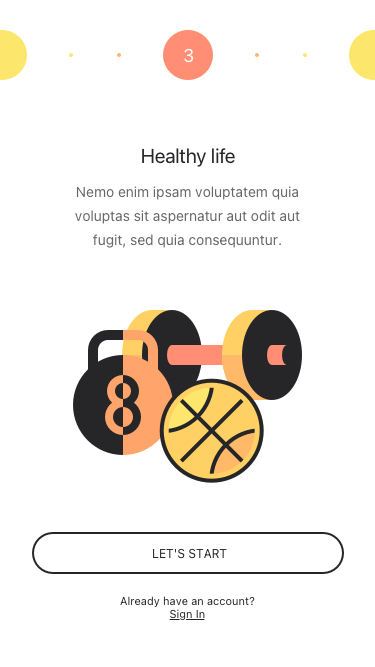
Text in this UI design:
Already have an account? Sign In
3
Healthy life
Nemo enim ipsam voluptatem quia voluptas sit aspernatur aut odit aut fugit, sed quia consequuntur.